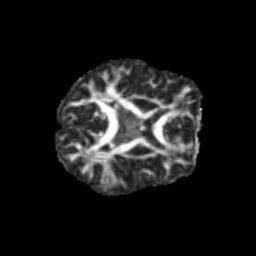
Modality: FA
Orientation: axial
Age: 11
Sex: female
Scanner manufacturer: siemens
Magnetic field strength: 3 T
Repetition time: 3.8 s
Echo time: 0.07 s